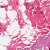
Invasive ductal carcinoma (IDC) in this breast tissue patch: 0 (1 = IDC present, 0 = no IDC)